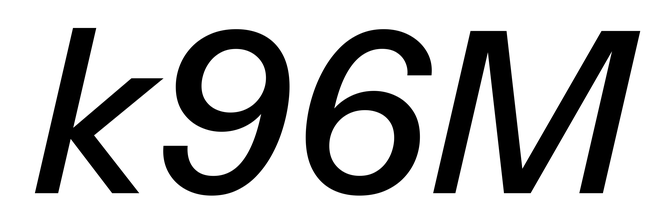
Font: InstrumentSans-Italic_Medium_Italic